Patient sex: F
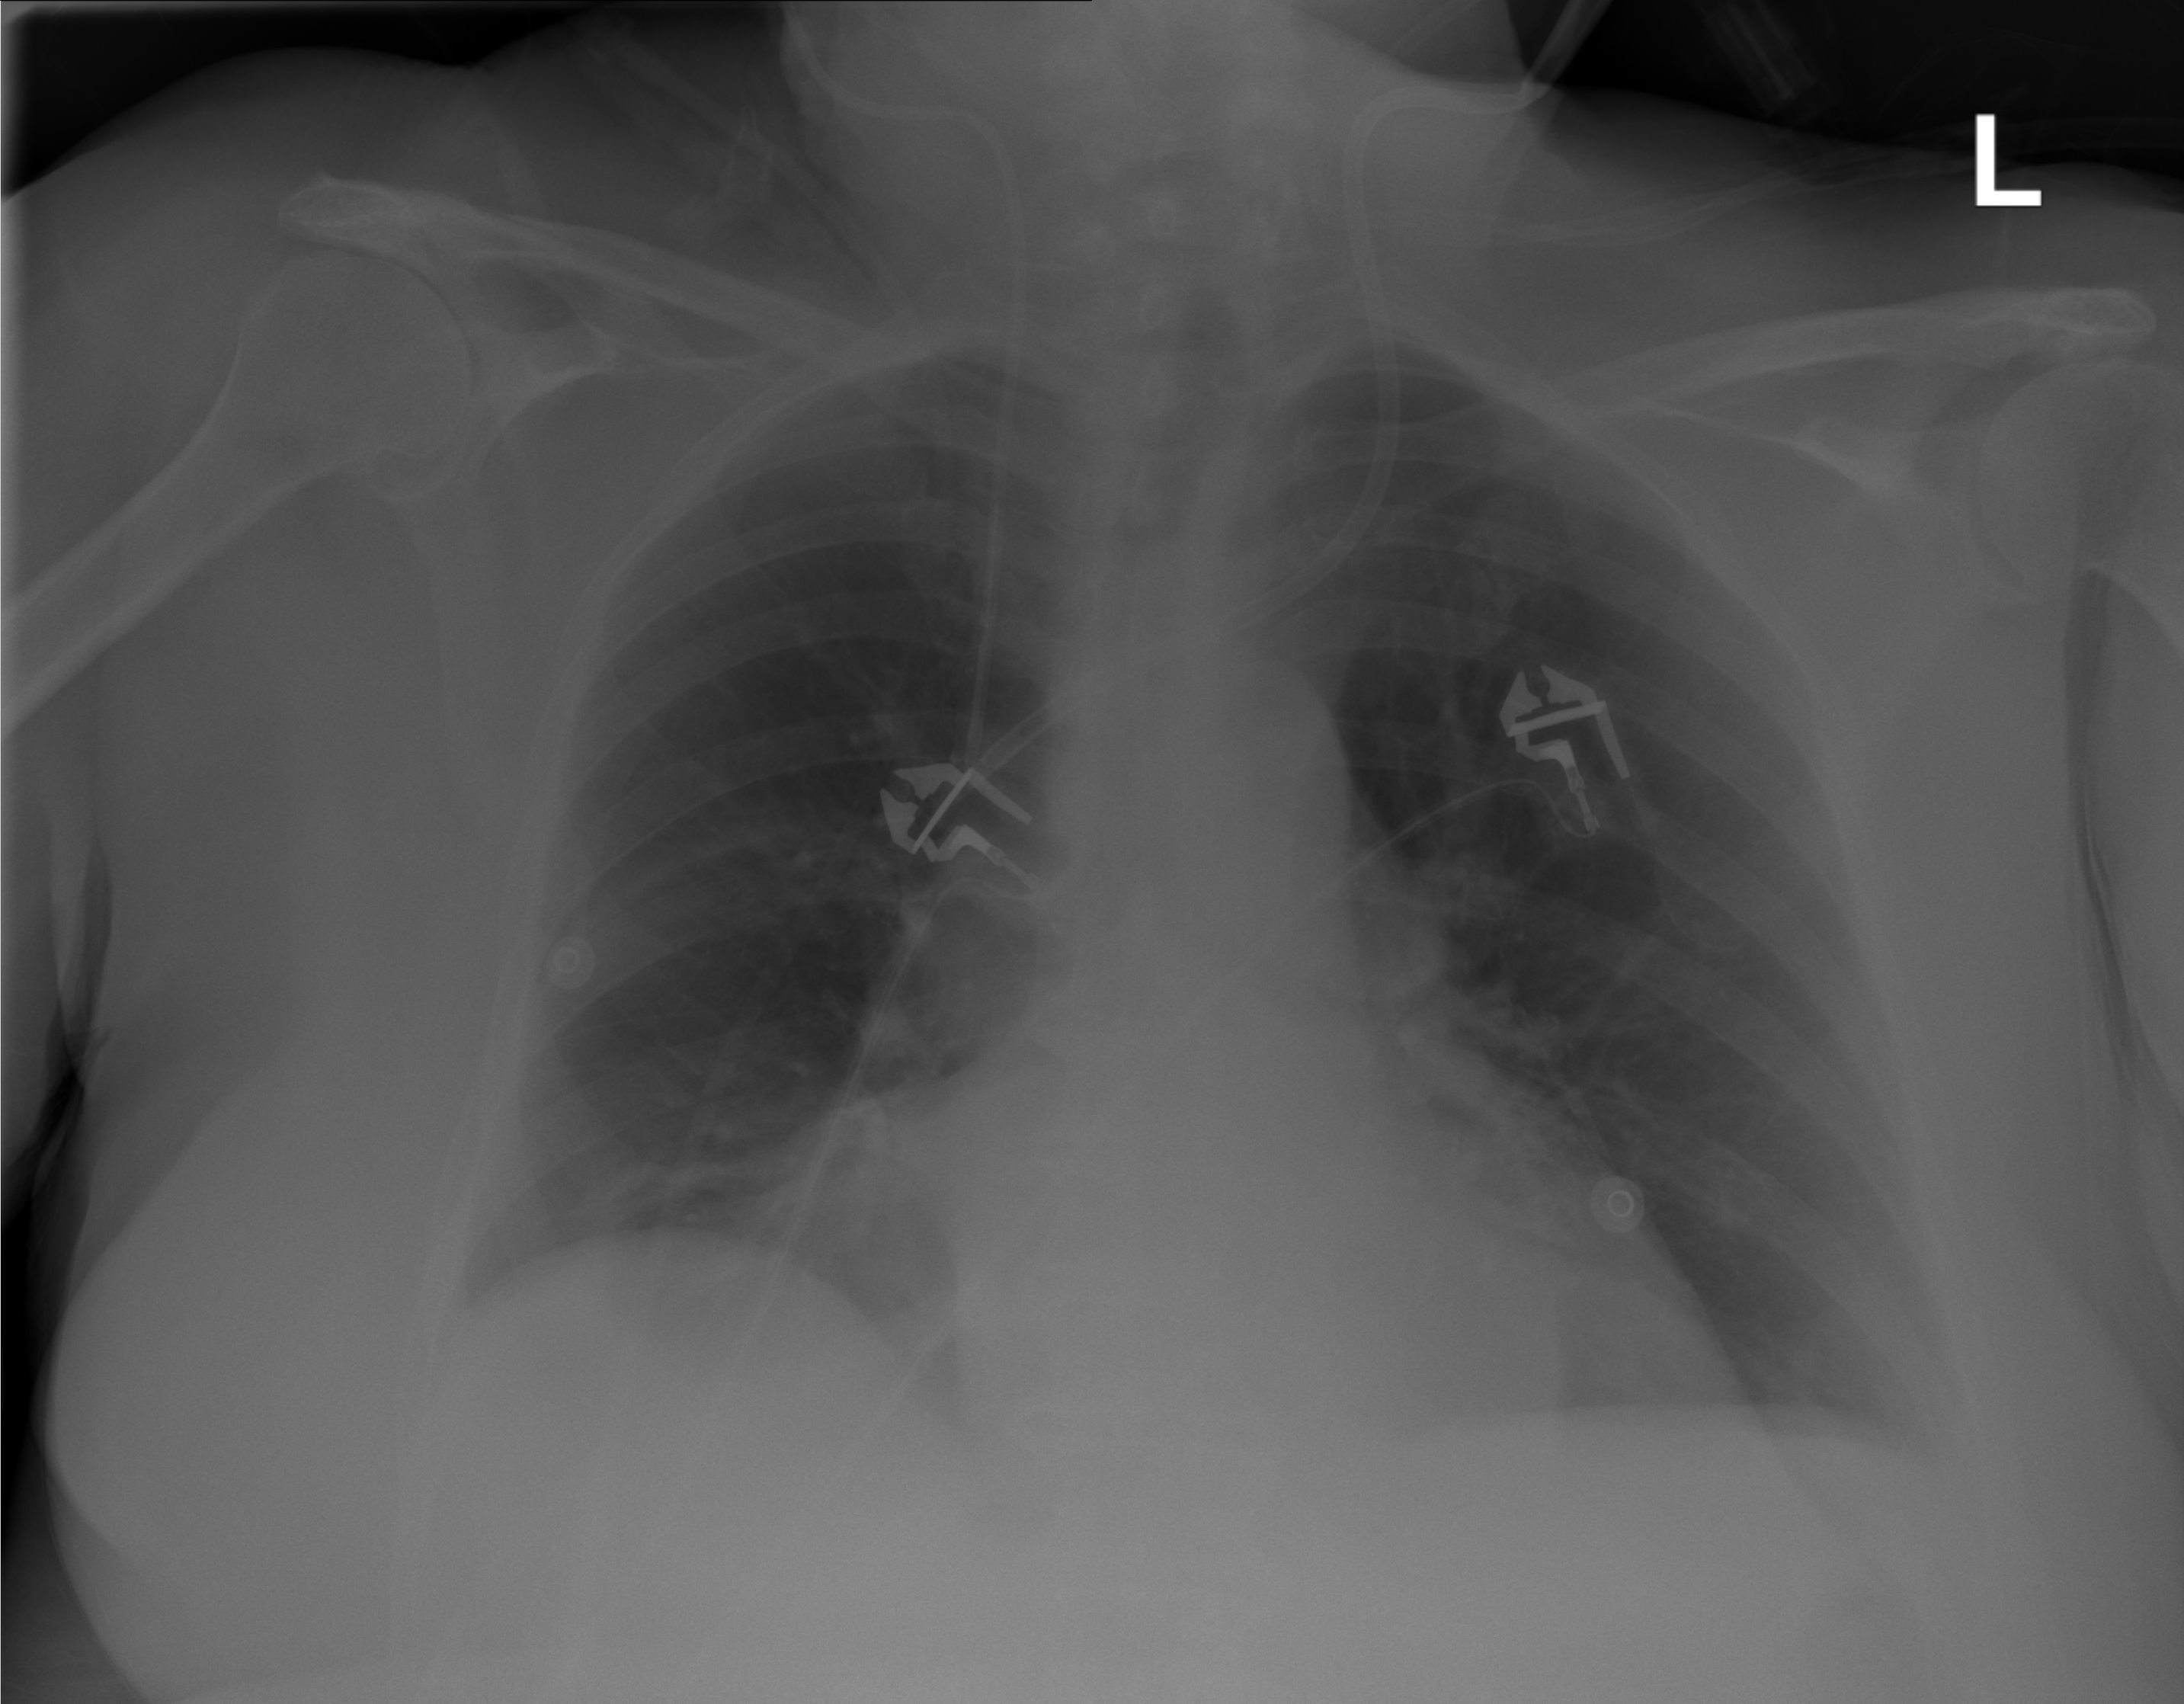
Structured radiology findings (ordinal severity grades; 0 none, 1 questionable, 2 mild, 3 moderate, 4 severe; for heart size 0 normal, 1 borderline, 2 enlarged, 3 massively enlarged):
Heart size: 0
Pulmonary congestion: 0
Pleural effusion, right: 0
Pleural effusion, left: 0
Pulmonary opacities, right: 0
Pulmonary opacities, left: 0
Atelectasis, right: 2
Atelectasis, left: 0